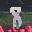
Label: 8